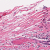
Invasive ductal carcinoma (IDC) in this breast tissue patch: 0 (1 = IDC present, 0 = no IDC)